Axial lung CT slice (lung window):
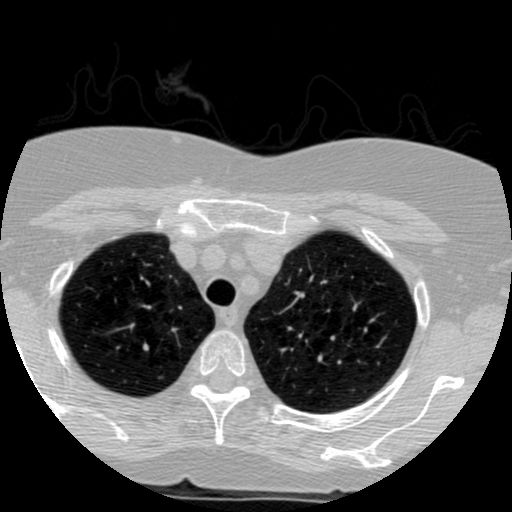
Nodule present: no